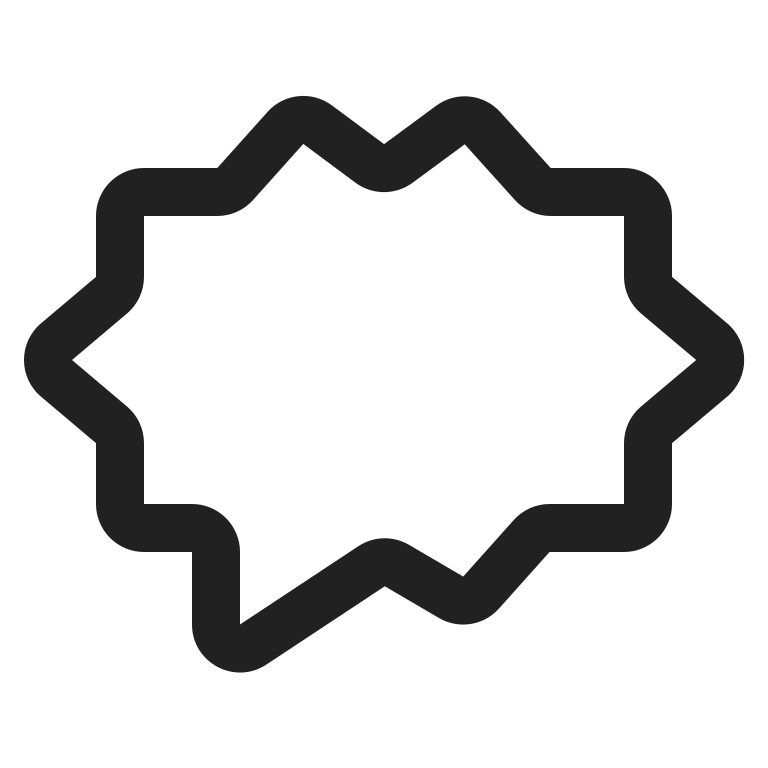
right anger bubble high contrast